Question: I have an app where I have several layers created from PNG images with transparency. These layers are all on the screen over each other. I need to be able to ignore touches given to transparent areas of layers and just be able to detect as touches, when the user taps on a non-transparent area of a layer... see pic...

How do I do that? thanks.
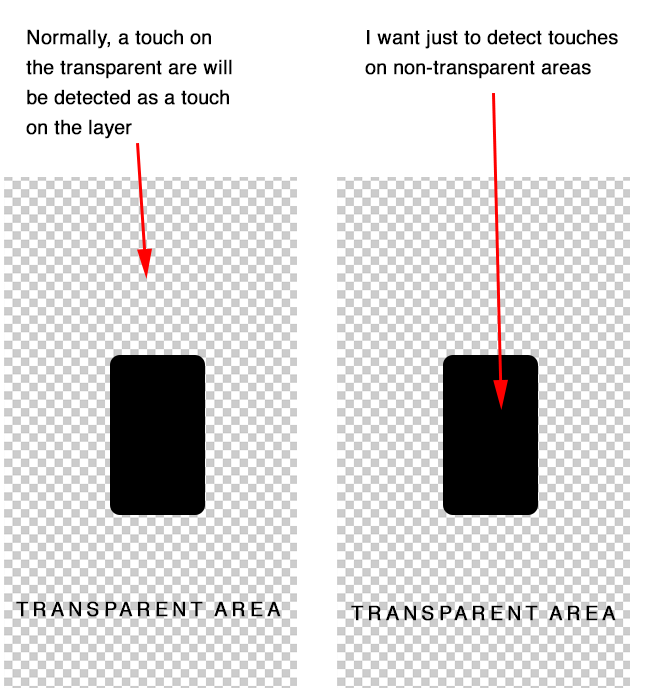
Answer: Here you have a possible solution.
Implement an extension on CCLayer and provide this method:
'''
- (BOOL)isPixelTransparentAtLocation:(CGPoint)loc
{
//Convert the location to the node space
CGPoint location = [self convertToNodeSpace:loc];
//This is the pixel we will read and test
UInt8 pixel[4];
//Prepare a render texture to draw the receiver on, so you are able to read the required pixel and test it
CGSize screenSize = [[CCDirector sharedDirector] winSize];
CCRenderTexture* renderTexture = [[CCRenderTexture alloc] initWithWidth:screenSize.width
height:screenSize.height
pixelFormat:kCCTexture2DPixelFormat_RGBA8888];
[renderTexture begin];
//Draw the layer
[self draw];
//Read the pixel
glReadPixels((GLint)location.x,(GLint)location.y, kHITTEST_WIDTH, kHITTEST_HEIGHT, GL_RGBA, GL_UNSIGNED_BYTE, pixel);
//Cleanup
[renderTexture end];
[renderTexture release];
//Test if the pixel's alpha byte is transparent
return (pixel[3] == 0);
}
'''